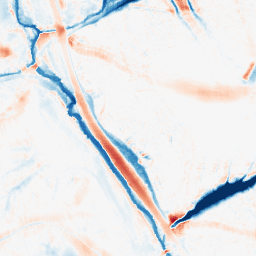
Category: morphological
Decomposition family: morphological_ellipse
Decomposition parameters: operation: average
width: 30
height: 30
Upsampling method: sinc_hamming
Upsampling parameters: scale: 2
kernel_size: 16
Upsampling scale: 2